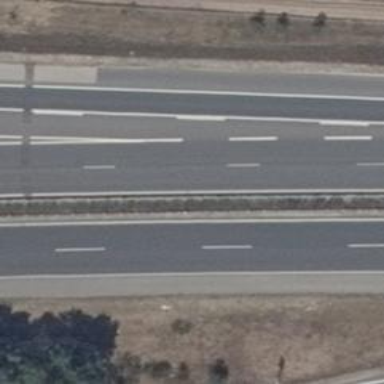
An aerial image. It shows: Motorway junction.